Interaction volume radius: 10 \u00c5
Interaction volume height: 35 \u00c5
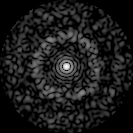
Disorder parameter: 0.8177